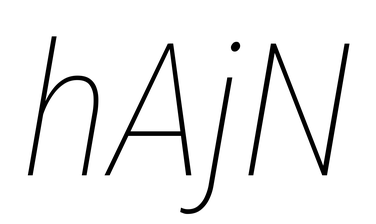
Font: Roboto-Italic_Condensed_Thin_Italic